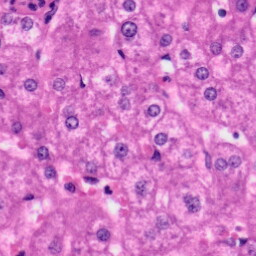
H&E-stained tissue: Liver